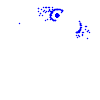
Particle: electron